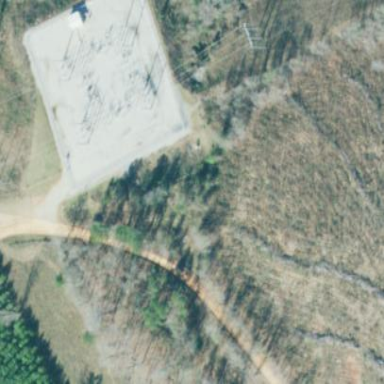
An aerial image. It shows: Power substation with fence around it. The substation is used for switching.